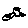
Label: bird